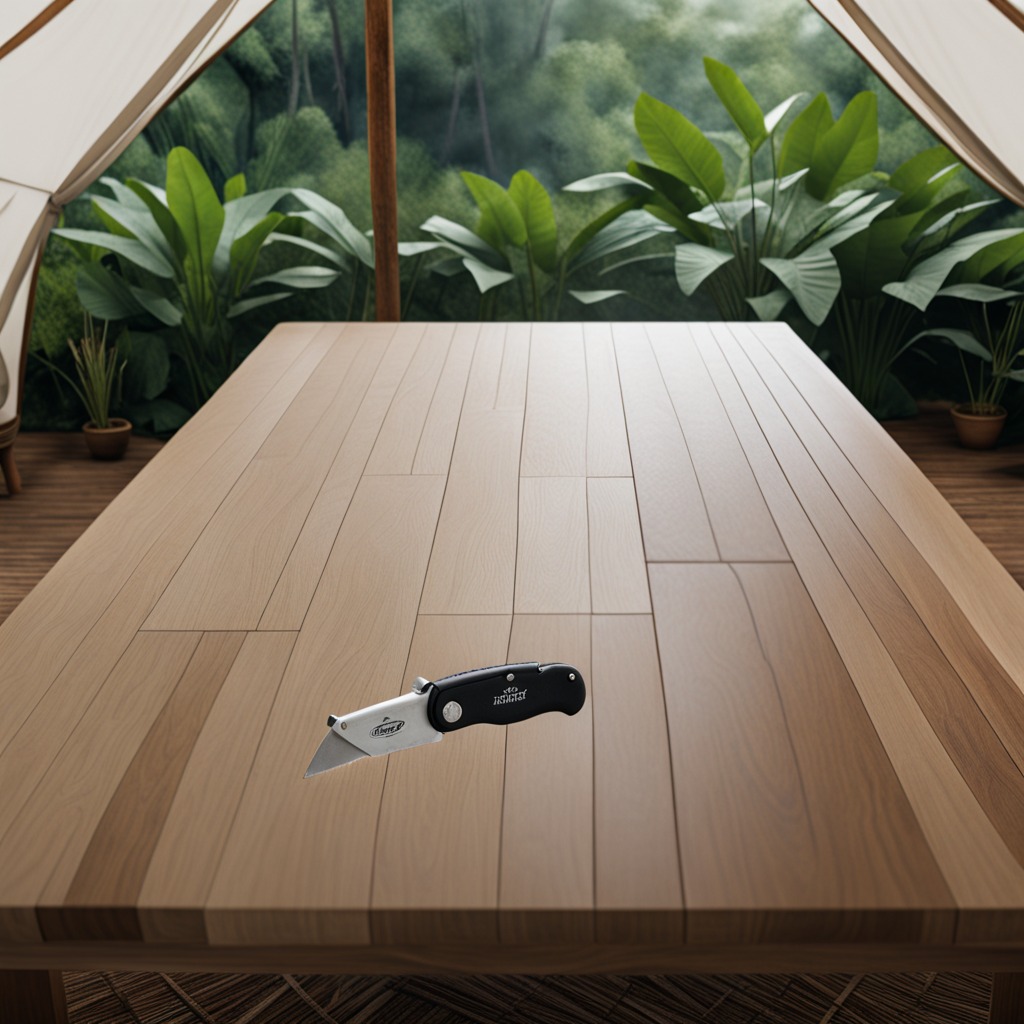
A utility knife is lying on a wooden table inside a jungle field workshop tent humid ambient light worn but